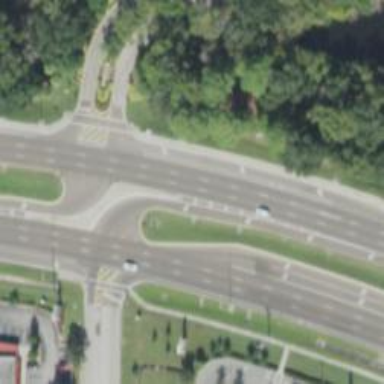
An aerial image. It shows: Primary_link highway with separate sidewalks and asphalt surface.